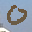
Label: 0